Question: I have a suite of integration tests that I run nightly through TFS's build/test agent framework. When tests that are data driven fail, then I can examine their Error message in MTM via Test | Analyze Test Runs. However if the test is a data driven test
'''
[DataSource("Microsoft.VisualStudio.TestTools.DataSource.CSV", @"|DataDirectory|\DataFiles\Providers.csv", "Providers#csv", DataAccessMethod.Sequential)]
'''
and the test fails, the field is not even present in the test results. Neither the summary nor the detail for the individual test that failed.
As shown in ID 120574 below:

Running the test locally provide an error message in the test explorer of Visual Studio, and in the cases I've encountered there is a mixture of pass & fail (i.e. one of the data driven cases failed but not all).
I'm assuming that MTM is not showing the message because there is an aggregate of results.
Is there a way to configure my test, MTM, or the build to show these error messages for data driven tests?
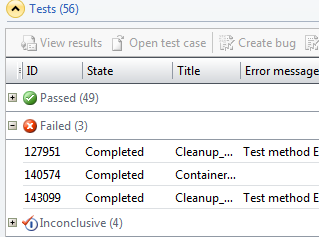
Answer: Adding my comment as an answer for whoever is looking for solution.
The .trx file should have most (almost all) details about the test failure. It will have the Error Message, Exception and Stacktrace, wherever available, containing information about why a test failed/aborted/timeout.
Just in case nothing shows up in trx file, do check the Test Log as it may have information about Agent-Controller connection issues or other general network issues which could lead to test failures or abort.